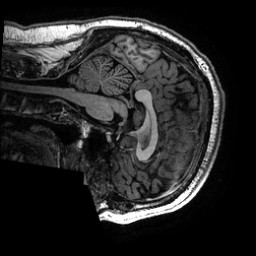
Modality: T1w
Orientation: sagittal
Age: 37
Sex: male
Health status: healthy